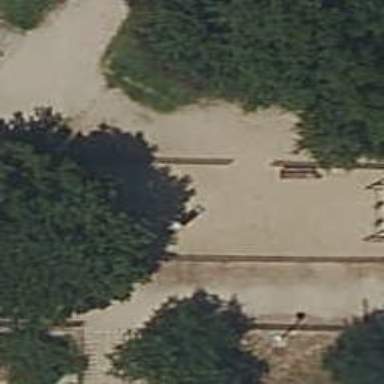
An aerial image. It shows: Playground area for leisure activities on the land.